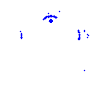
Particle: kaon